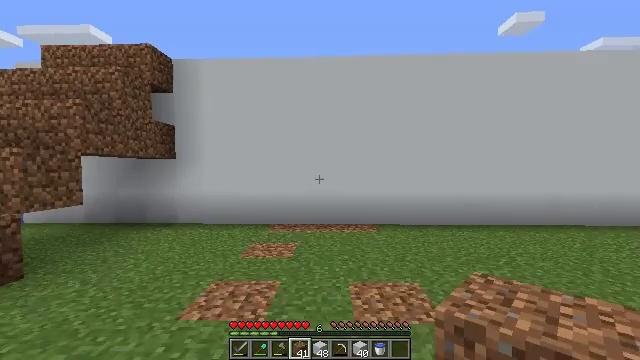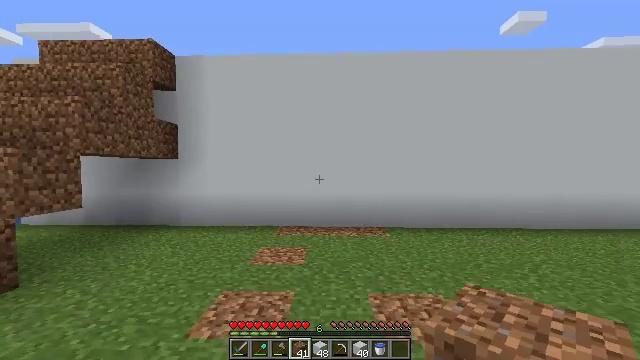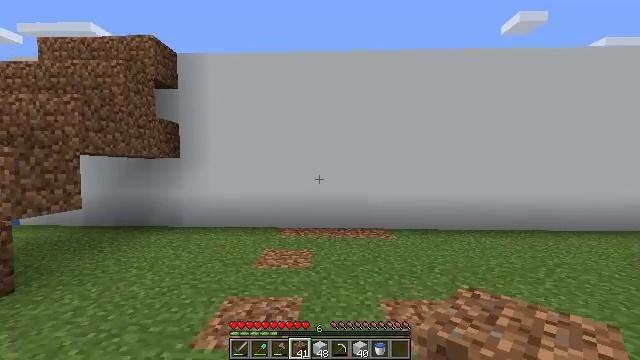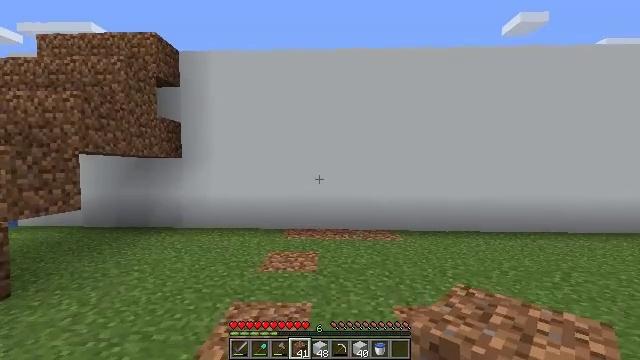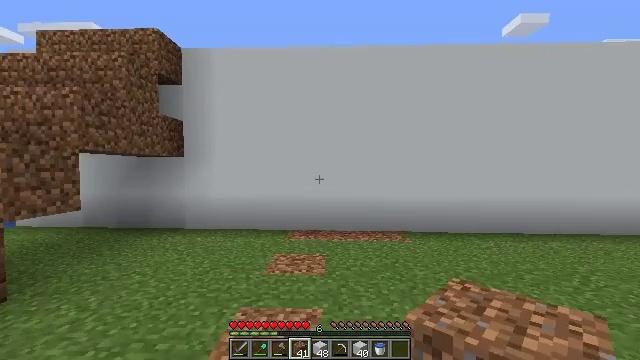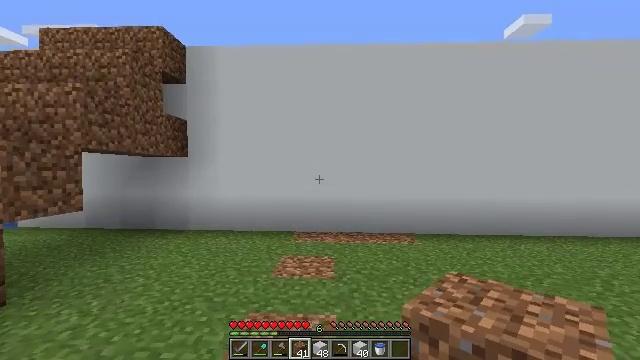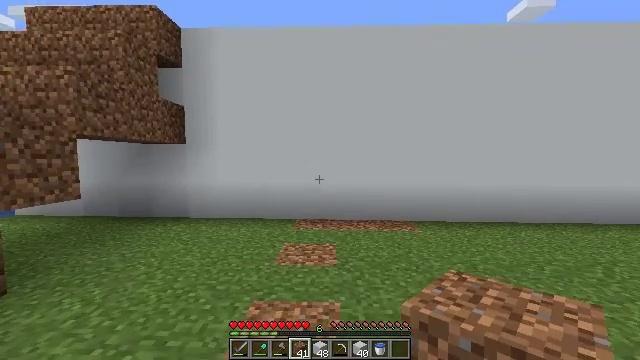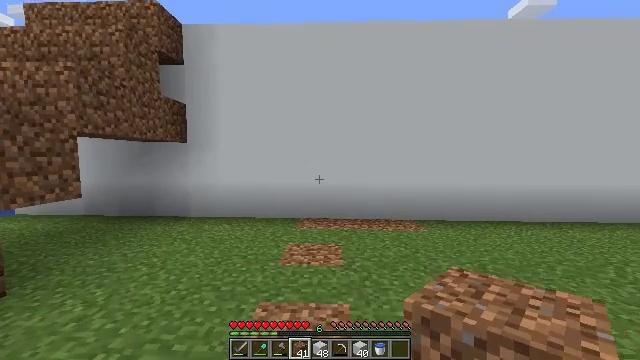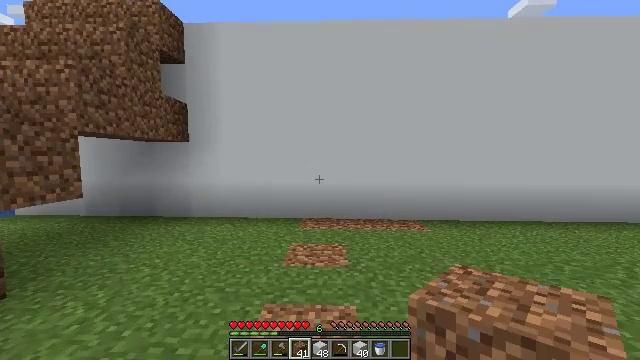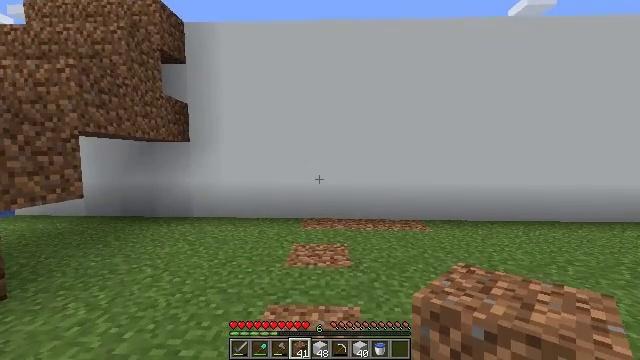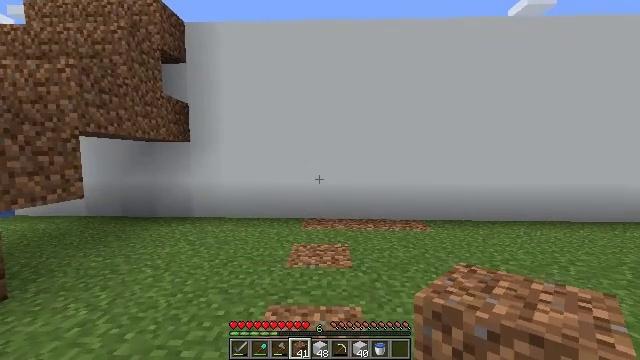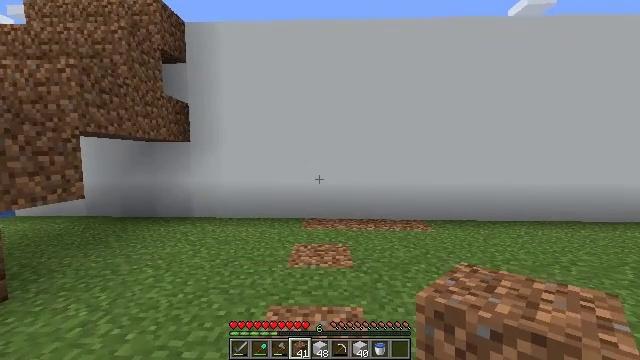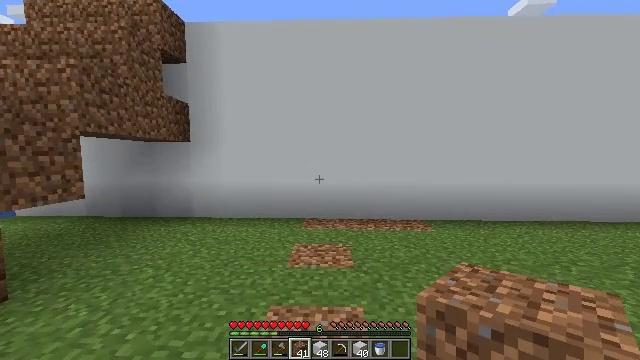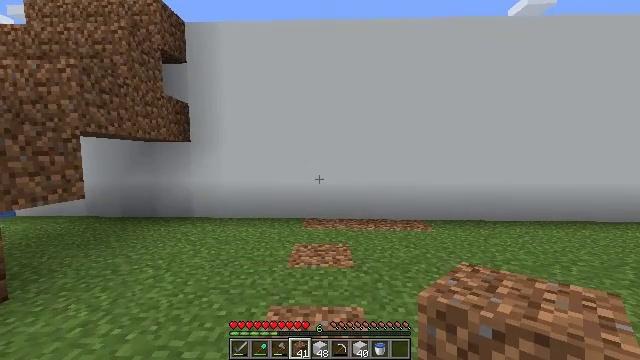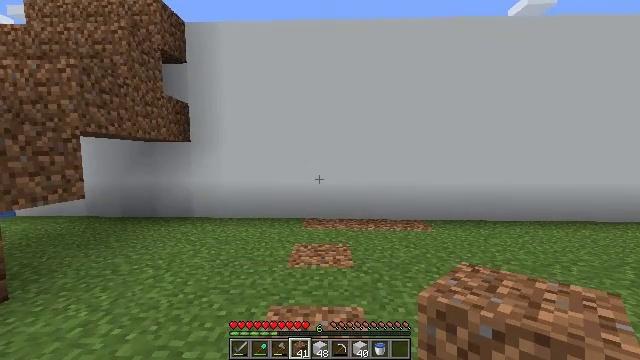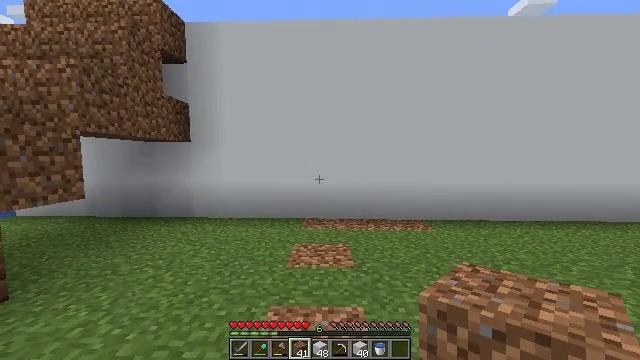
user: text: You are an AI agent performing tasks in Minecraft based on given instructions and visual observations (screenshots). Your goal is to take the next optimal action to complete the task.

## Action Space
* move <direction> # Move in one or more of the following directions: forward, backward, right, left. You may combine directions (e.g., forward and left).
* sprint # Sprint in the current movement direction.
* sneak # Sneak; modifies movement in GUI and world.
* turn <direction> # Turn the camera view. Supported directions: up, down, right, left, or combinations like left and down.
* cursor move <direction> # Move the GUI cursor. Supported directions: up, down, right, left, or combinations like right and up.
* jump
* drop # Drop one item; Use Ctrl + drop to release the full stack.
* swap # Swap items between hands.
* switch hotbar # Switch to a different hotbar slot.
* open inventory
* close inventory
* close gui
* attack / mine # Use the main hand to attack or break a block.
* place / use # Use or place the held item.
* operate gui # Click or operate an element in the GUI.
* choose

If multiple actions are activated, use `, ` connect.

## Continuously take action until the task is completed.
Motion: motion action
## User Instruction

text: Gather white concrete for building projects.
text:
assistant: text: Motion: move forward and move left
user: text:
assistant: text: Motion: move forward and move left
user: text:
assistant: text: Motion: move forward and move left
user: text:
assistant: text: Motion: move forward and move left
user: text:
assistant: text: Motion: move forward and move left
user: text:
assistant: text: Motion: turn down
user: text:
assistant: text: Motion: no_op
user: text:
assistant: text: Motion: no_op
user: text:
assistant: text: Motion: no_op
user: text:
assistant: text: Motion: no_op
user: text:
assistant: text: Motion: no_op
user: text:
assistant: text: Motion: no_op
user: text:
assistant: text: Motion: no_op
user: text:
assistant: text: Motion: no_op
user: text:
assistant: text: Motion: no_op
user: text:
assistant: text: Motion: no_op
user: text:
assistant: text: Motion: no_op
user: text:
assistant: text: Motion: no_op
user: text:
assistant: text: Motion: no_op
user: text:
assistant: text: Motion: no_op
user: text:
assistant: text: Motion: no_op
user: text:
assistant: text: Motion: move forward
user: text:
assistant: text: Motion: move forward
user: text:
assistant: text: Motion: move forward
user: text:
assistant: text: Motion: move forward
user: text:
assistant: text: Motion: move forward
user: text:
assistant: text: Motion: move forward
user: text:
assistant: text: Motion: move forward
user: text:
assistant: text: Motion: move forward
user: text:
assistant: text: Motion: move forward